Маятник представляет собой маленький шарик массой $m$, подвешенный на нити длиной $l$. Маятник отпускают из положения, когда нить образует вертикалью угол $\alpha$. В процессе дальнейшего движения на пути нити оказывается колышек, как показано на рисунке. Расстояние между точкой подвеса маятника и колышком равно $r$, а прямая, их соединяющая, образует угол $\beta$ с вертикалью. Известно, что в после того, как шарик начинает вращаться вокруг колышка, наступает момент, когда нить перестаёт быть натянута.
Найдите взаимосвязь между $r$, $l$, $\beta$ и $\alpha$, при которой вышеописанная ситуация возможна. Известно, что при некотором значении угла $\alpha_0$ шарик ударяется о колышек в процессе дальнейшего движения.
Найдите это значение $\alpha_0$.
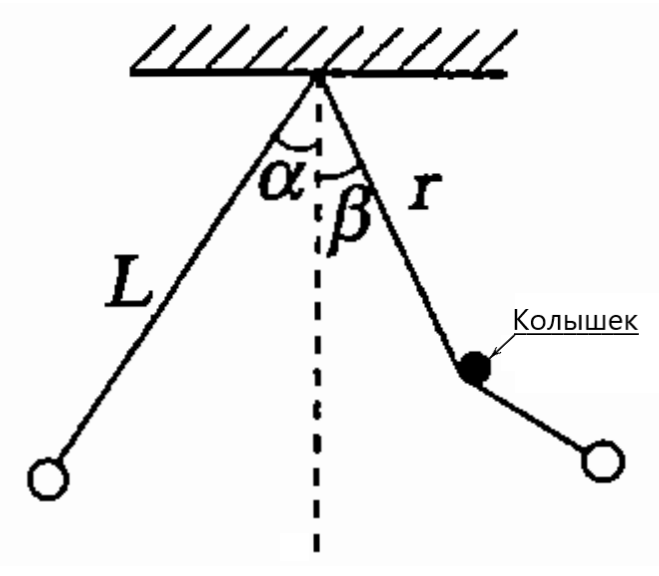
Найдите взаимосвязь между $r$, $l$, $\beta$ и $\alpha$, при которой вышеописанная ситуация возможна.
Ответ: \[0 < r\cos\beta-l\cos\alpha<\frac{3}{2}\left[l-r\right].\]

Найдите это значение $\alpha_0$.
Ответ: \[\alpha=\arccos\left[\frac{r}{l}\cos\beta-\frac{\sqrt3}{2}\frac{l-r}{l}\right].\]
Темы:
T, Механика, Динамика, Китайские